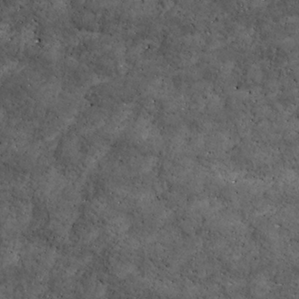
Label: non_frost